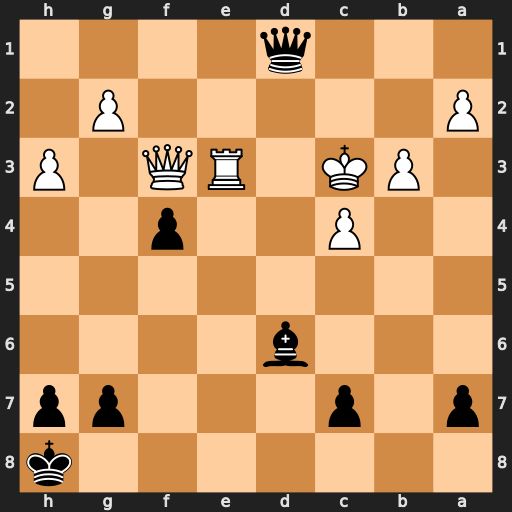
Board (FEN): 7k/p1p3pp/3b4/8/2P2p2/1PK1RQ1P/P5P1/3q4
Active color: b
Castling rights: -
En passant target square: -
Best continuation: Qc1+ Kd3 Qxe3+ Qxe3 fxe3